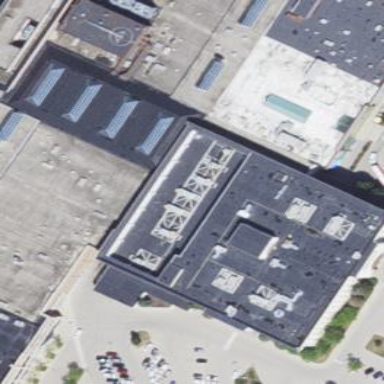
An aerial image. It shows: Department store.